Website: walmart
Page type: cart
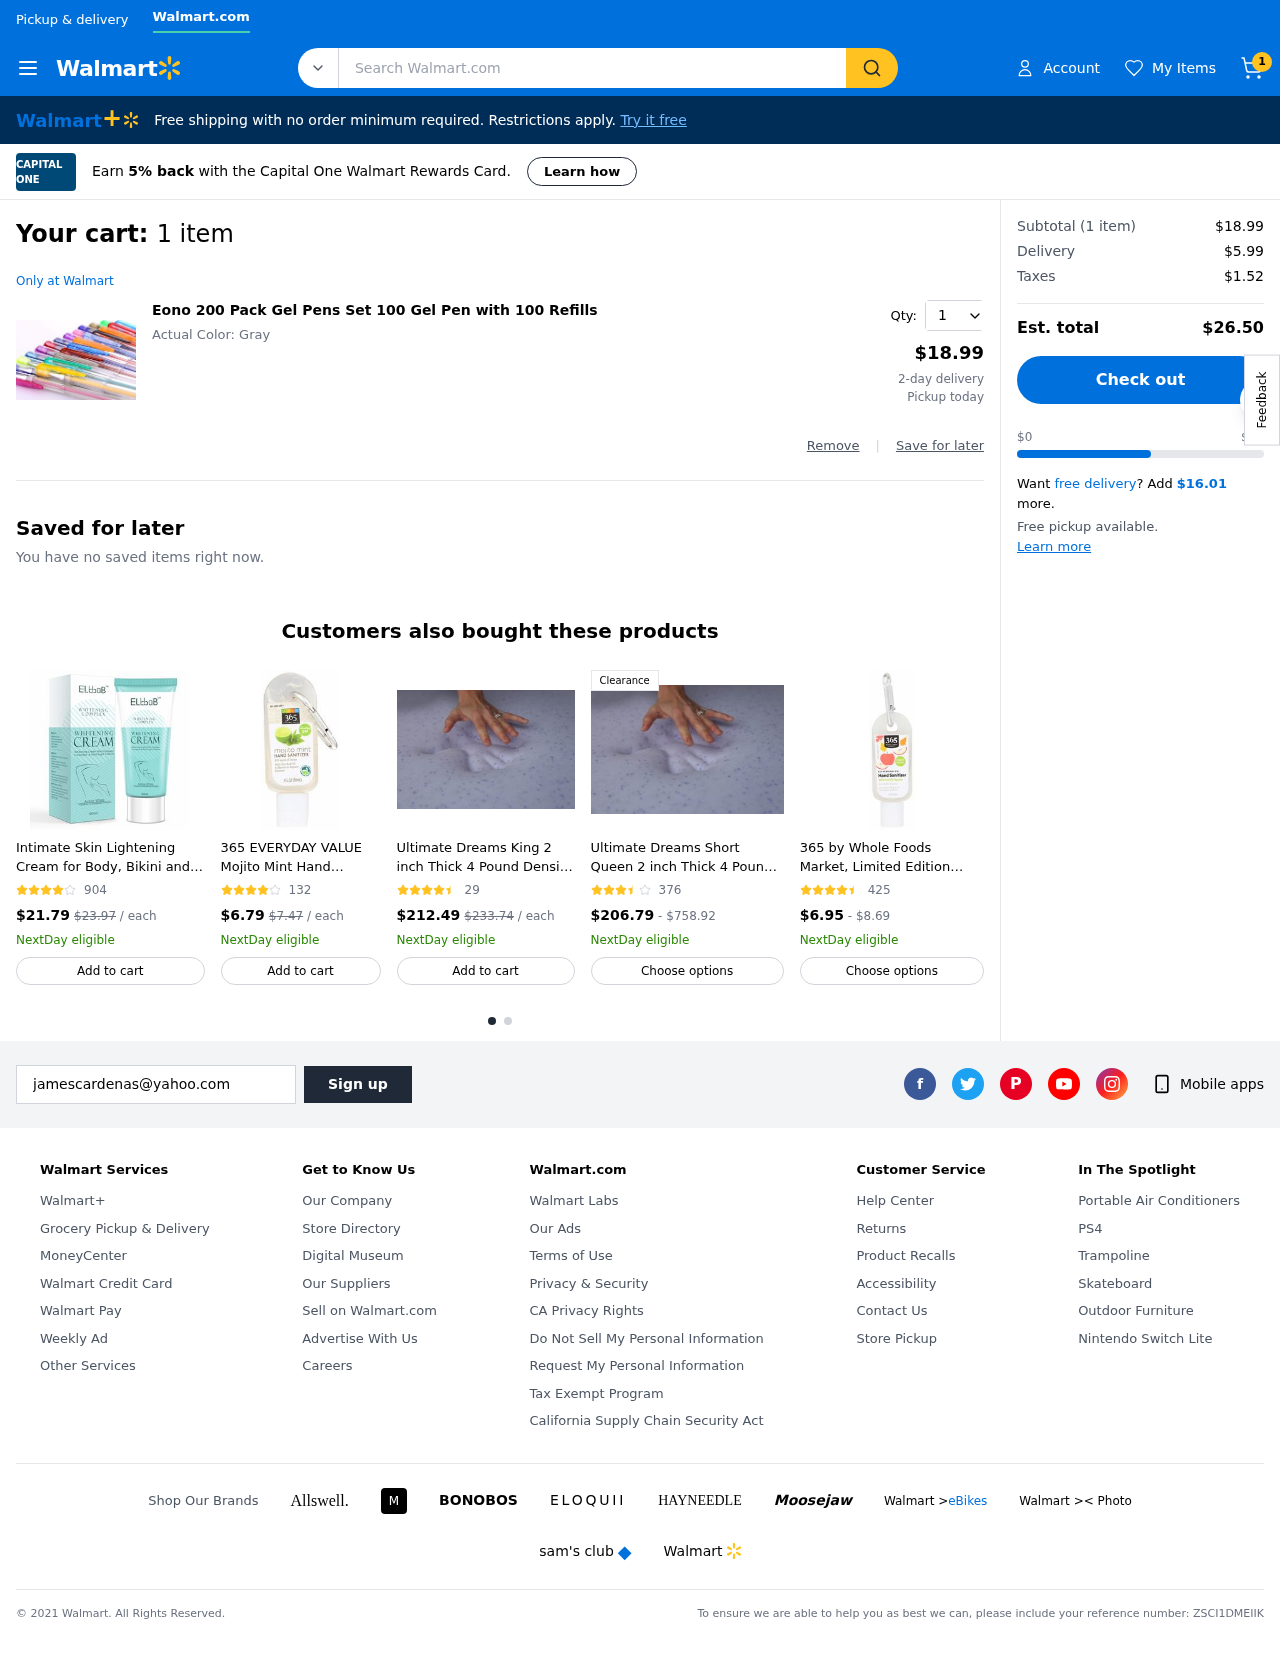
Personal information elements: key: PII_EMAIL
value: jamescardenas@yahoo.com
Product elements: key: PRODUCT1_NAME
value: Eono 200 Pack Gel Pens Set 100 Gel Pen with 100 Refills
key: PRODUCT1_PRICE
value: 18.99
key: PRODUCT1_QUANTITY
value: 1
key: PRODUCT2_NAME
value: Intimate Skin Lightening Cream for Body, Bikini and Sensitive Areas - Skin Whitening Cream Contains
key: PRODUCT2_NUM_RATINGS
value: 904
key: PRODUCT2_PRICE
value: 21.79
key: PRODUCT3_NAME
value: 365 EVERYDAY VALUE Mojito Mint Hand Sanitizing Gel with Carabiner Clip, 1 FZ
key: PRODUCT3_NUM_RATINGS
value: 132
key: PRODUCT3_PRICE
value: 6.79
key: PRODUCT4_NAME
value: Ultimate Dreams King 2 inch Thick 4 Pound Density Gel Memory Foam Topper. Made in The USA
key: PRODUCT4_NUM_RATINGS
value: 29
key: PRODUCT4_PRICE
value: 212.49
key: PRODUCT5_NAME
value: Ultimate Dreams Short Queen 2 inch Thick 4 Pound Density Gel Memory Foam Topper. Made in The USA
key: PRODUCT5_NUM_RATINGS
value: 376
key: PRODUCT5_PRICE
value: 206.79
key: PRODUCT6_NAME
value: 365 by Whole Foods Market, Limited Edition Refreshing Gel Hand Sanitizer, McIntosh Apple, 1 Fl Oz
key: PRODUCT6_NUM_RATINGS
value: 425
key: PRODUCT6_PRICE
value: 6.95
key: PRODUCT2_ORIGINAL_PRICE
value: $23.97
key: PRODUCT3_ORIGINAL_PRICE
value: $7.47
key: PRODUCT4_ORIGINAL_PRICE
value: $233.74
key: PRODUCT5_PRICE_MAX
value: $758.92
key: PRODUCT6_PRICE_MAX
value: $8.69
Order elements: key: ORDER_NUM_ITEMS
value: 1
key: ORDER_NUM_ITEMS
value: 1 item
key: ORDER_SUBTOTAL
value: $18.99
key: ORDER_SHIPPING_COST
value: $5.99
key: ORDER_TAX
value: $1.52
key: ORDER_TOTAL
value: $26.50
Search elements: key: HEADER_SEARCH
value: Search Walmart.com